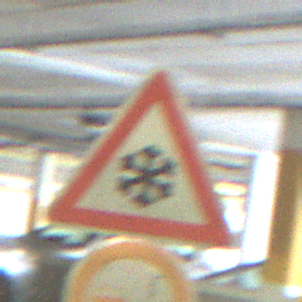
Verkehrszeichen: SchneeOderEisglaette
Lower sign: VerbotUeberholenEinspurigeFahrzeuge
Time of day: NotSpecified
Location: Indoor (Special)
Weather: NotSpecified
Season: NotSpecified
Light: Artificial